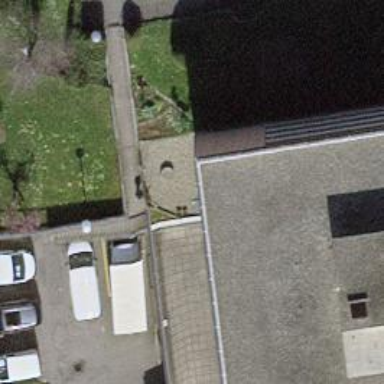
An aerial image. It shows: Concrete steps.